Question: I'm being implementing Android rich notifications using the compatibility library, so all my notifications are being built using 'android.support.v4.app.NotificationCompat.Builder'
the code I'm using is the following:
'''
// Base notification
NotificationCompat.Builder b = new NotificationCompat.Builder(context);
b.setSmallIcon(R.drawable.ic_actionbar);
b.setContentTitle(title);
b.setContentText(Html.fromHtml(msg));
b.setTicker(title);
b.setWhen(System.currentTimeMillis());
b.setDeleteIntent(getDismissNotificationsPendingIntent(quantity));
b.setLargeIcon(Picasso.with(context).load(iconUrl).get());
// BigPictureStyle
NotificationCompat.BigPictureStyle s = new NotificationCompat.BigPictureStyle();
if (expandedIconUrl != null) {
s.bigLargeIcon(Picasso.with(context).load(expandedIconUrl).get());
} else if (expandedIconResId > 0) {
s.bigLargeIcon(BitmapFactory.decodeResource(context.getResources(), expandedIconResId));
}
s.bigPicture(Picasso.with(context).load(bigImageUrl).get());
b.setStyle(s);
b.setContentIntent( // some intent
b.addAction(R.drawable.ic_notification_ // some action
Notification n = b.build();
// and go ahead to show it
'''
There's a bit of extra basically not loading any images if showing images is not compatible, so we don't use memory for no reason, but that's the base and I'm expecting something similar to the notification to the right of the following image

the problem is that the message (on the example "Touch to view your screenshot.") shows when the notification is contracted, but when the notification is expanded the message disappears.
Is there any 'setMessage()' method I am forgetting to call? Is that a bug with 'NotificationCompat'? Can anyone give some insight here?
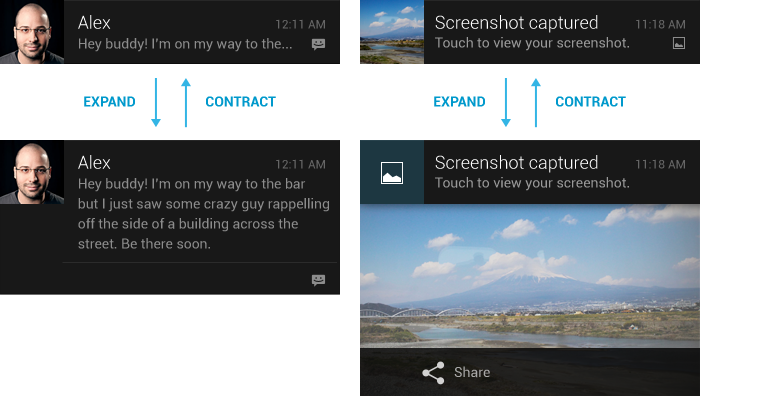
Answer: > Is there any setMessage() method I am forgetting to call?
Yep! <URL>